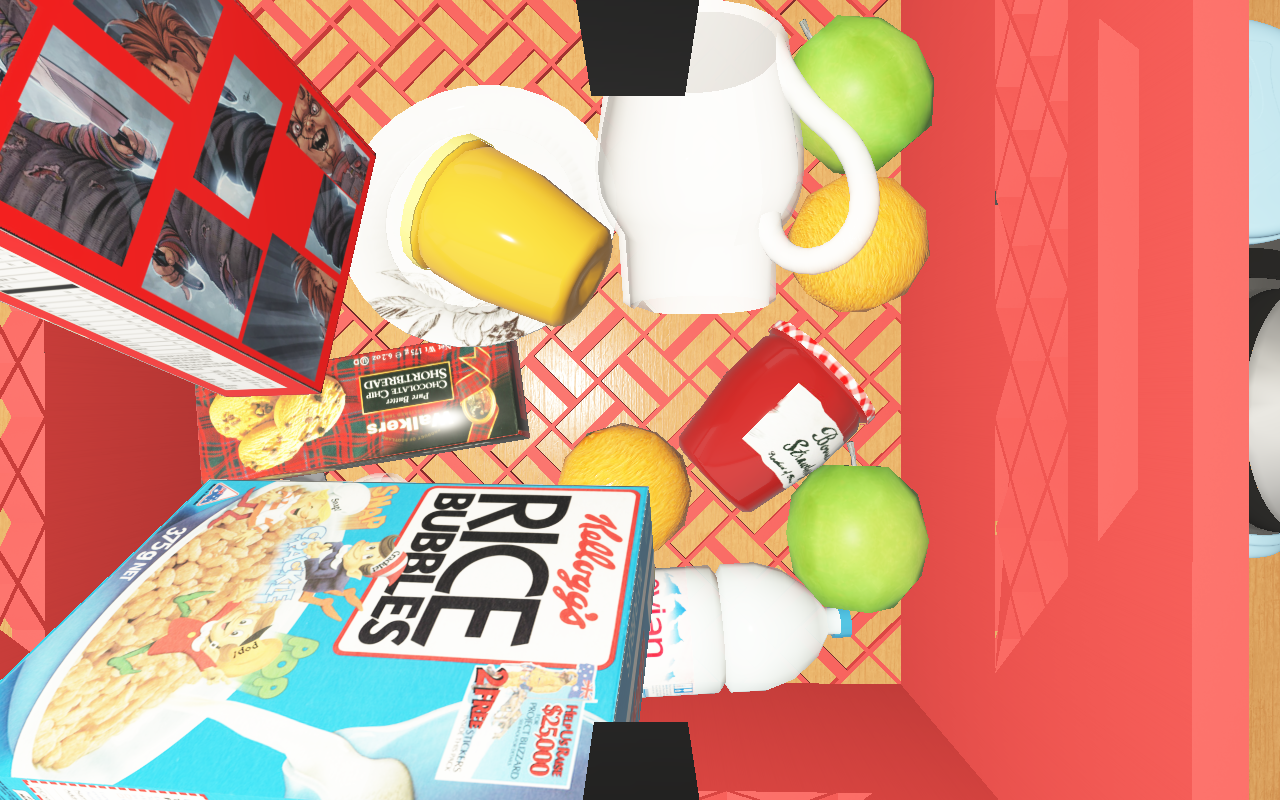
Objects in the scene:
carafe
water bottle
apple
apple
orange
orange
spoon
plate
glass
wineglass
honey jar
jam jar
biscuit box